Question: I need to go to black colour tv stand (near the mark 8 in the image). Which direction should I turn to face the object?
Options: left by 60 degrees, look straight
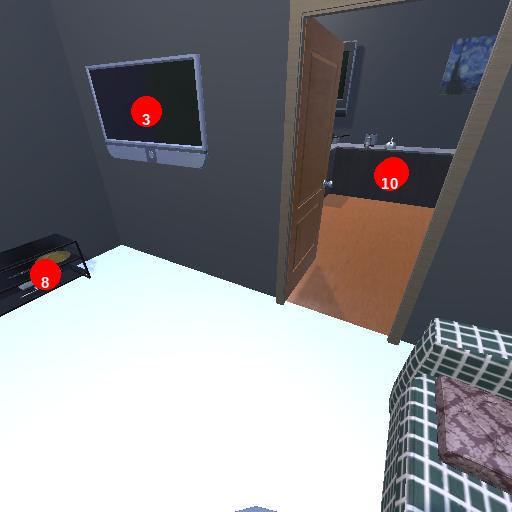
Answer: left by 60 degrees